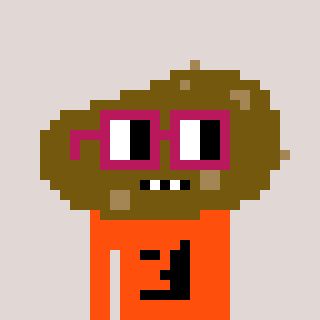
a pixel art character with square dark red glasses, a potato-shaped head and a orange-colored body on a warm background